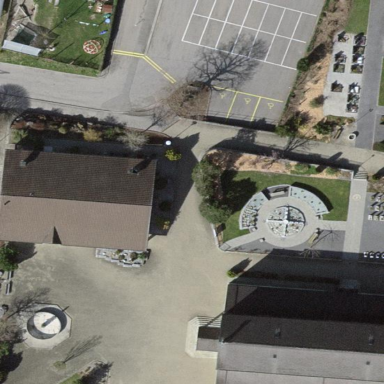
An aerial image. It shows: Arts center housed in building.